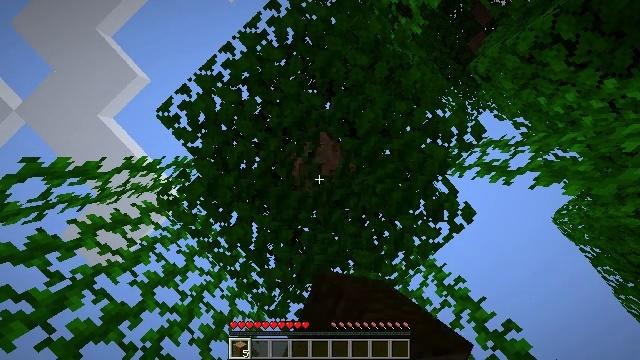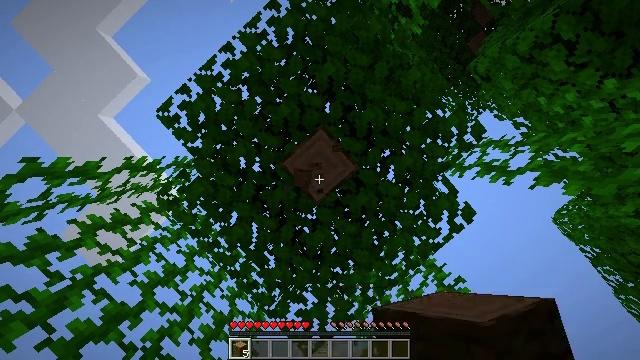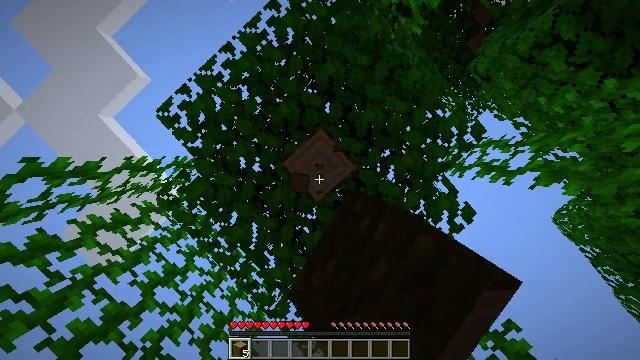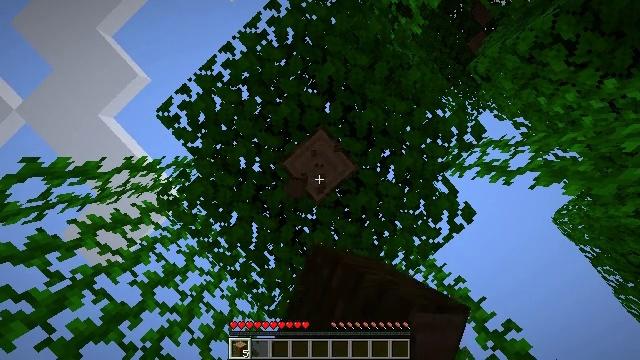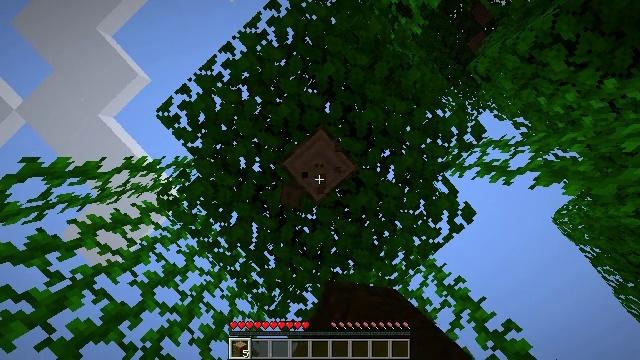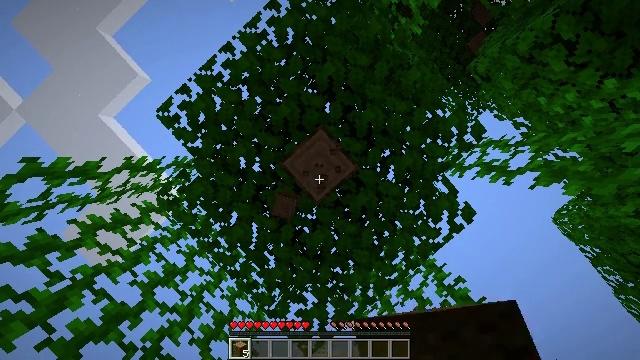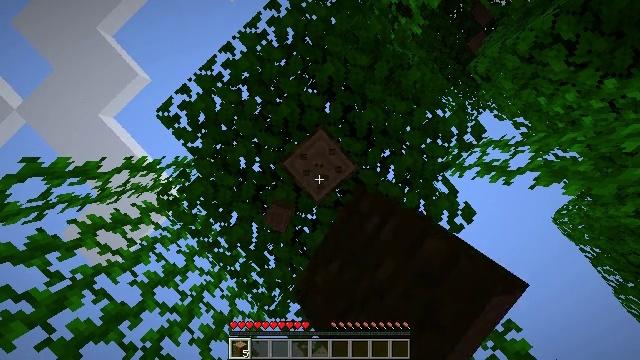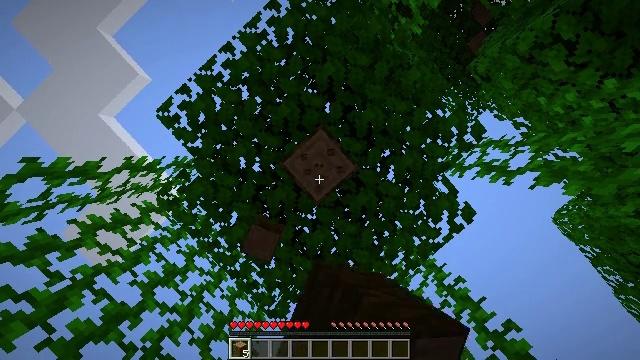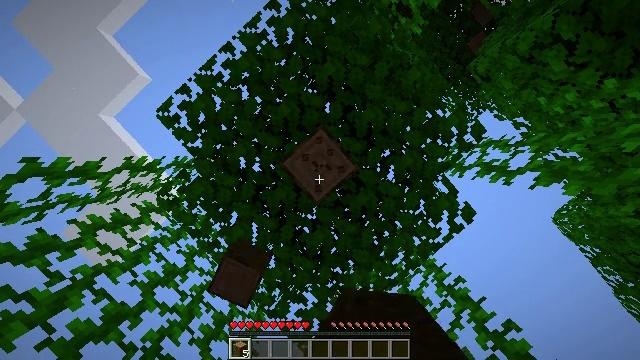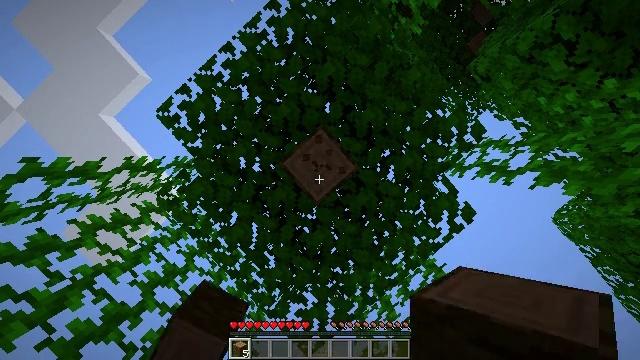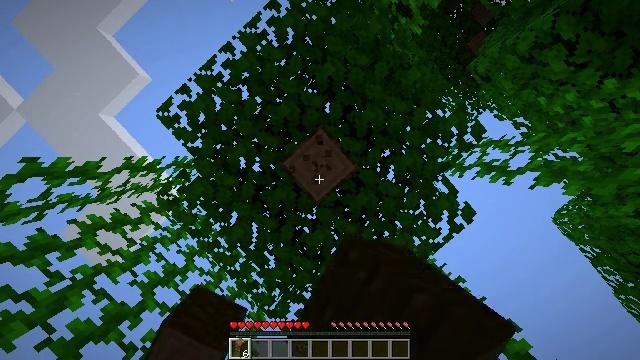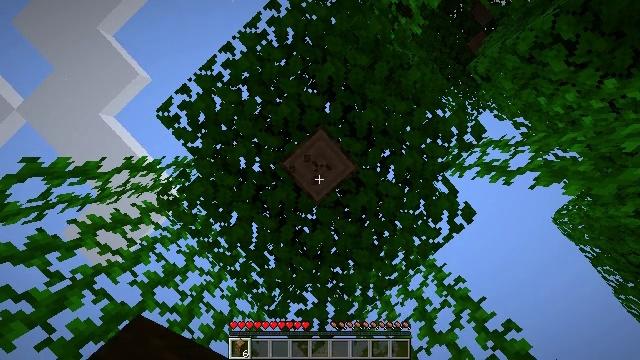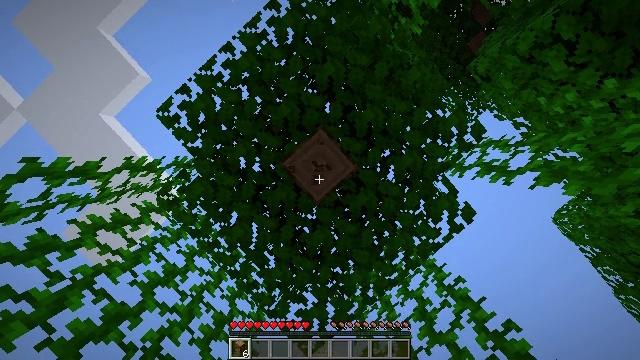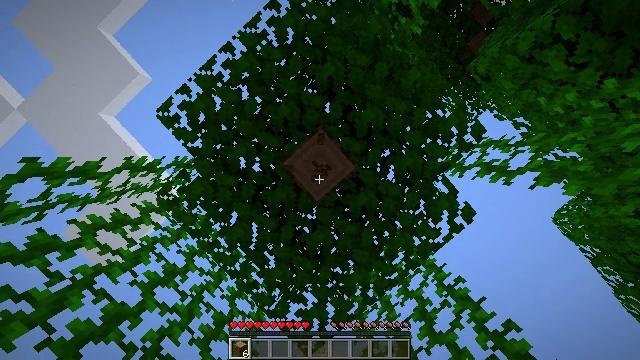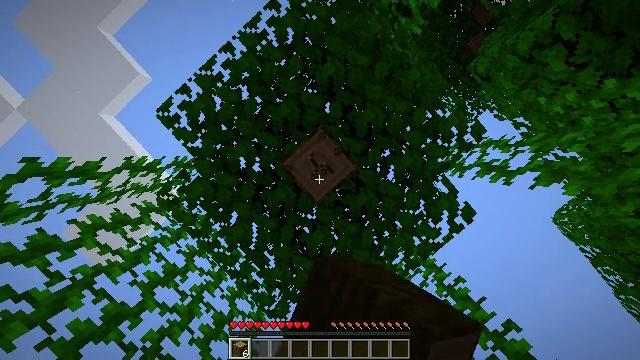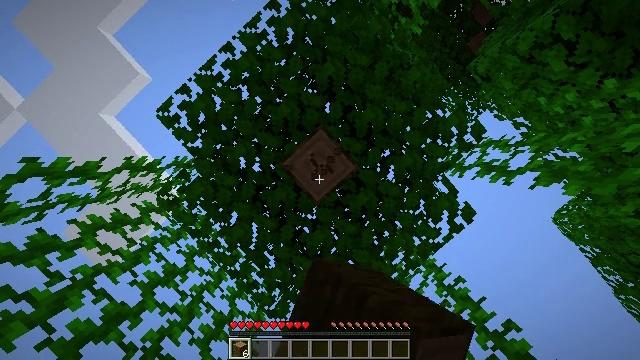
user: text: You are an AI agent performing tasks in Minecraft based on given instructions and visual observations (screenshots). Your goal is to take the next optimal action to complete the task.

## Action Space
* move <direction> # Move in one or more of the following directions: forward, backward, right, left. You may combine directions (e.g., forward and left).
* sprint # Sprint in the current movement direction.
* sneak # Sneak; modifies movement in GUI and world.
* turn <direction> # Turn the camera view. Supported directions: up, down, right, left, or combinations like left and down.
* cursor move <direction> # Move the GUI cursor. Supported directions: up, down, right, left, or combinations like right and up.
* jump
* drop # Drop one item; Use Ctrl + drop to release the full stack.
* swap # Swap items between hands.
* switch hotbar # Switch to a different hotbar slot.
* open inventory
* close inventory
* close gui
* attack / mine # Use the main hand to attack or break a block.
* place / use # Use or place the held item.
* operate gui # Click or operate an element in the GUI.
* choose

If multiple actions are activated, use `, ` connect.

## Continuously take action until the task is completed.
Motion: motion action
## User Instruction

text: Break the jungle log to gather wood.
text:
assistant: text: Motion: attack / mine
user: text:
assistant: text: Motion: attack / mine
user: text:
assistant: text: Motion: attack / mine
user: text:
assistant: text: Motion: attack / mine
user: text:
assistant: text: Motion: attack / mine
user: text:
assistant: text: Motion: attack / mine
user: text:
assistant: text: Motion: attack / mine
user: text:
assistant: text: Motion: attack / mine
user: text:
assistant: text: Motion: attack / mine
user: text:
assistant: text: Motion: attack / mine
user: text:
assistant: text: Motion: attack / mine
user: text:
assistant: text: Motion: attack / mine
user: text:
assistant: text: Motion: attack / mine
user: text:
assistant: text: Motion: attack / mine
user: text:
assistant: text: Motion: attack / mine
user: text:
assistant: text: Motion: attack / mine
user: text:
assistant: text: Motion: attack / mine
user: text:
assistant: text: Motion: attack / mine
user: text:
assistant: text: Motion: attack / mine
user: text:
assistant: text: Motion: attack / mine
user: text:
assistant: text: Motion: attack / mine
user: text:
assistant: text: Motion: attack / mine
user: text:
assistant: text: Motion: attack / mine
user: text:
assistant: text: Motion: attack / mine
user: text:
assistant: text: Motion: attack / mine
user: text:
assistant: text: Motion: attack / mine
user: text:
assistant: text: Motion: attack / mine
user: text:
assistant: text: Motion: attack / mine
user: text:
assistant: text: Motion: attack / mine
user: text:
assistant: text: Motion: attack / mine